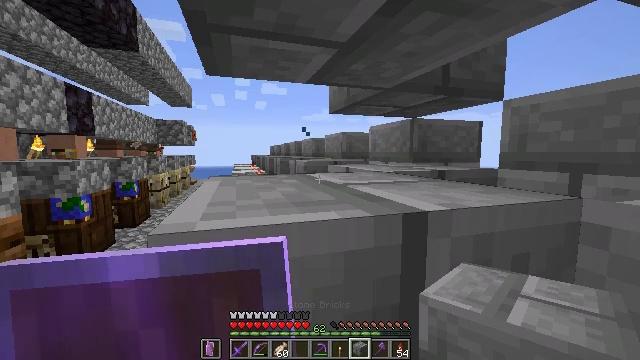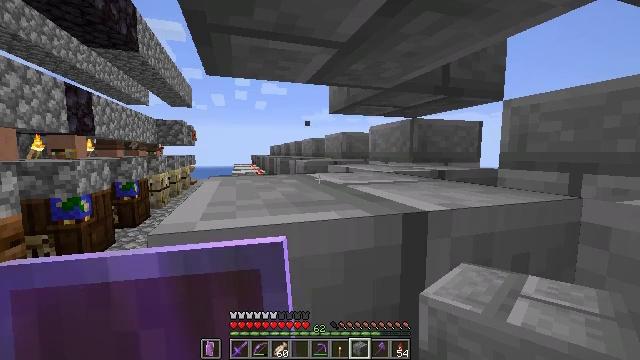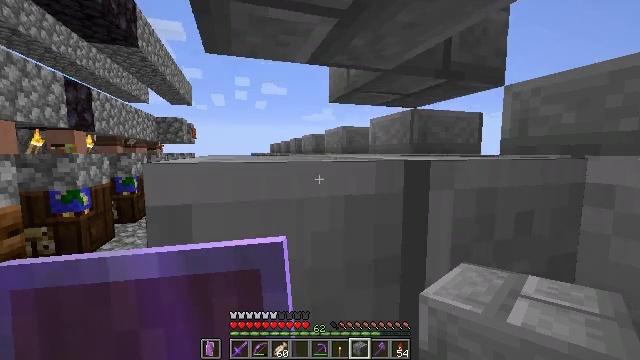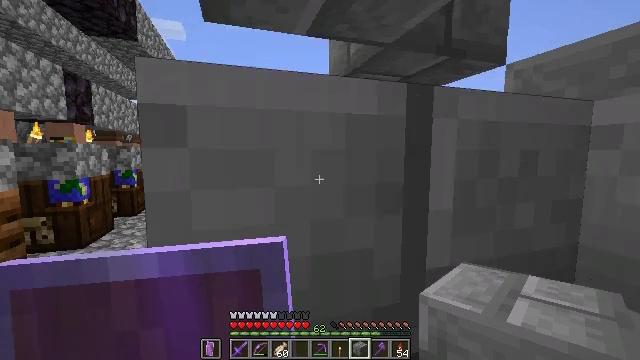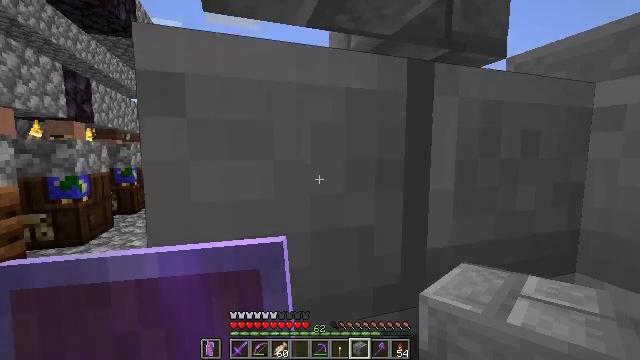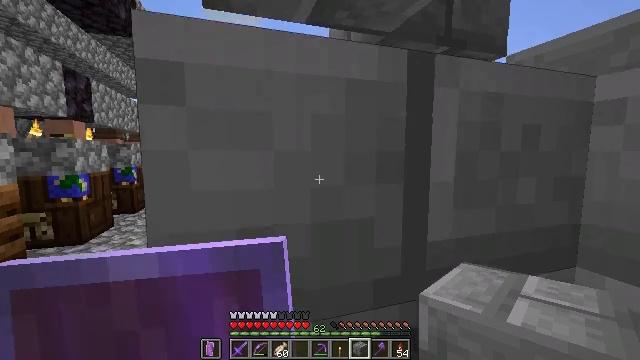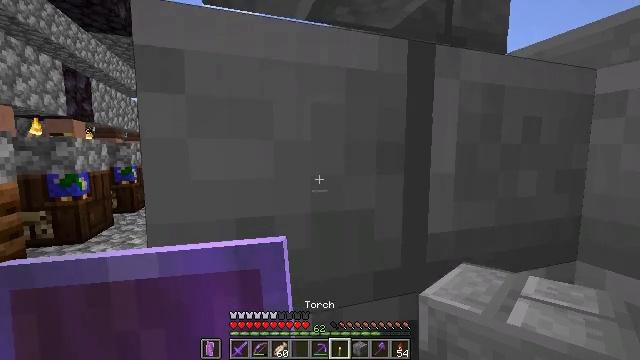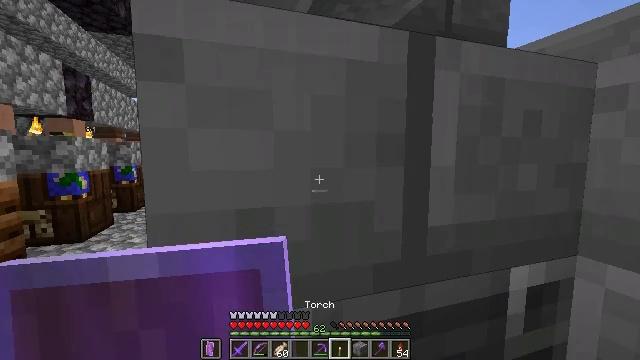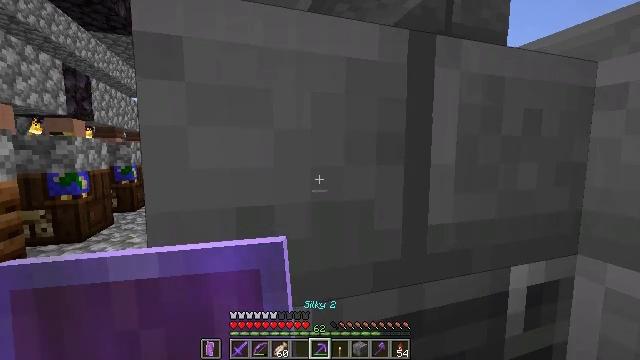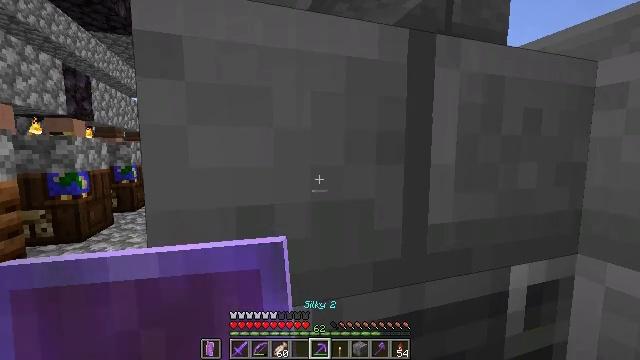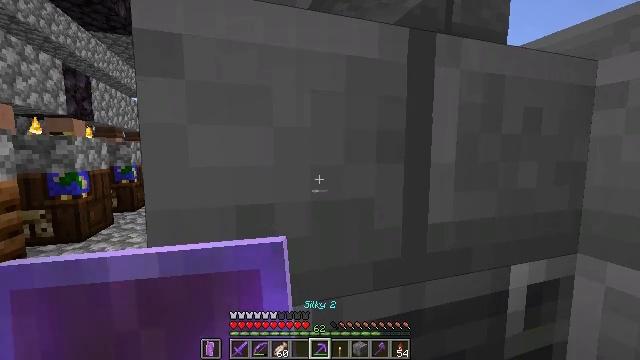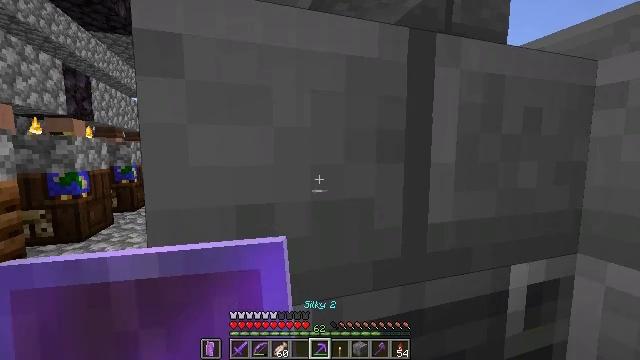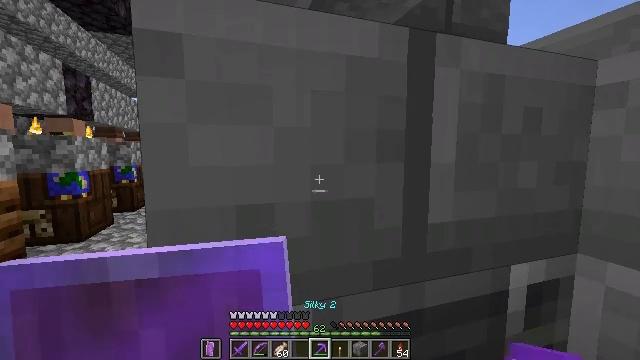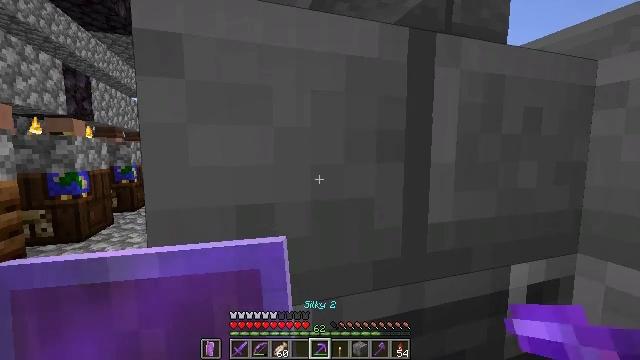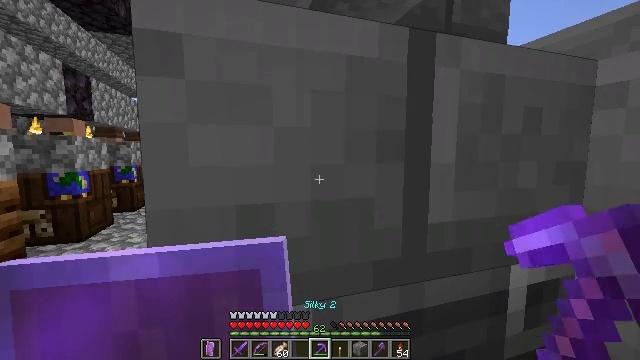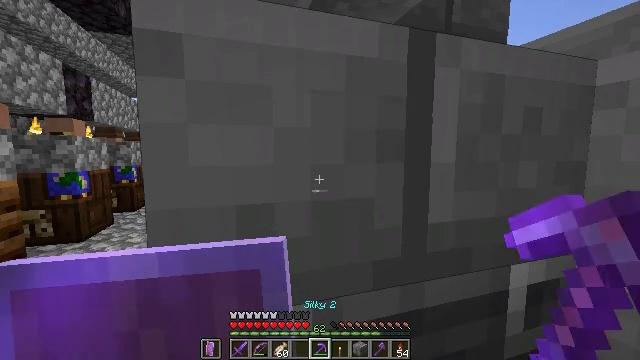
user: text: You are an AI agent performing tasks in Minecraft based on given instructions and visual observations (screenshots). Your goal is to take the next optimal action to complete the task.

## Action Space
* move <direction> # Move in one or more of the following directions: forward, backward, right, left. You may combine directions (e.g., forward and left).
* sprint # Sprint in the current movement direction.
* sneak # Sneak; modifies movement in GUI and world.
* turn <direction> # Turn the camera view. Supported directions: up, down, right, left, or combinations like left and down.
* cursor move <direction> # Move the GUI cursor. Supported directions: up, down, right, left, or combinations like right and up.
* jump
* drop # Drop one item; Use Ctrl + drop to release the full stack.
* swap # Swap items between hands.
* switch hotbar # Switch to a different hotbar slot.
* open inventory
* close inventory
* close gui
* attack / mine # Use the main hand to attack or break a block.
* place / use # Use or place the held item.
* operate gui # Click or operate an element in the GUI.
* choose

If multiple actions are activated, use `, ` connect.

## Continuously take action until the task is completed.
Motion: motion action
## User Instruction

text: Attack the stone brick slab to gather it.
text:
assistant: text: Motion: sneak
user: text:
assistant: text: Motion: sneak
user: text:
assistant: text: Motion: sneak
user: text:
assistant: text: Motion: sneak
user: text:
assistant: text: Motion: sneak
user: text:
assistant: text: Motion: sneak
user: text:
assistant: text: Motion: sneak
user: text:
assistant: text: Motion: sneak
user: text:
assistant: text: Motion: sneak
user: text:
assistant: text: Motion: sneak
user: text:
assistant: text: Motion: sneak
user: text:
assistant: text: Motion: sneak
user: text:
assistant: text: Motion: sneak
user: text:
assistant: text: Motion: sneak
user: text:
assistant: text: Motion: sneak
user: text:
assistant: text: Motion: sneak, attack / mine
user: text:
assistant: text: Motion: sneak, attack / mine
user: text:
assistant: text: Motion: sneak, attack / mine
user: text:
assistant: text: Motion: sneak, attack / mine
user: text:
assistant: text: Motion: sneak
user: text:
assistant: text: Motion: sneak
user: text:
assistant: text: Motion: sneak
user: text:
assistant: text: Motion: sneak
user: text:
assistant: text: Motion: sneak